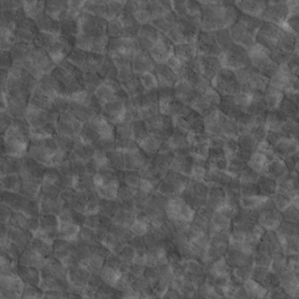
Label: non_frost